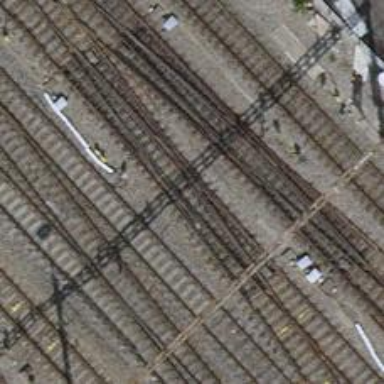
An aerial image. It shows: Siding railway track with electrified contact line.